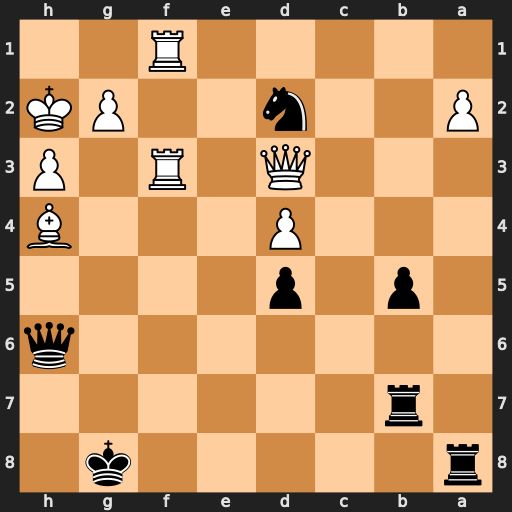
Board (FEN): r5k1/1r6/7q/1p1p4/3P3B/3Q1R1P/P2n2PK/5R2
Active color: b
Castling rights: -
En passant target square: -
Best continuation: Nxf1+ Rxf1 Qxh4